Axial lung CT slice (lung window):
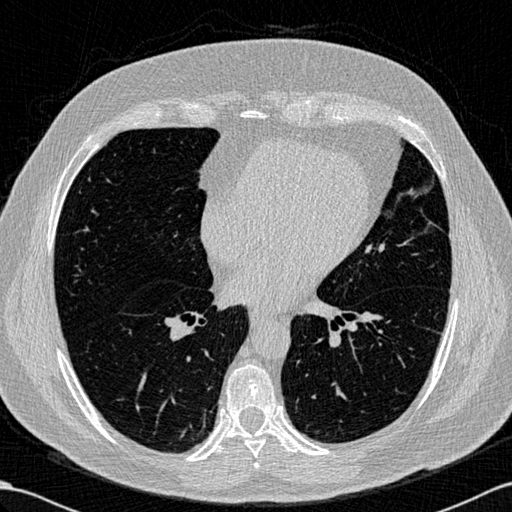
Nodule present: no